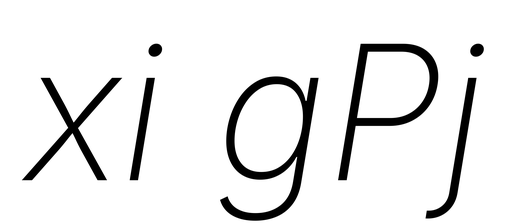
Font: Inter-Italic_ExtraLight_Italic